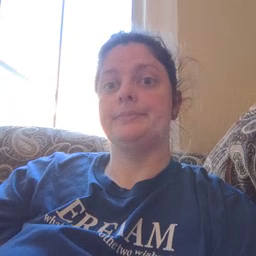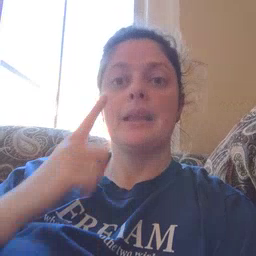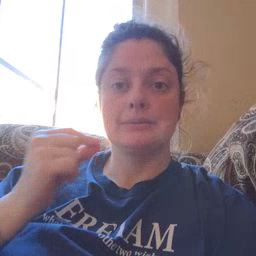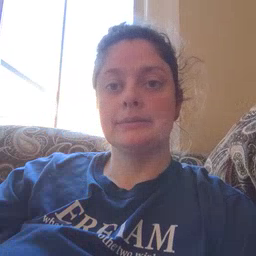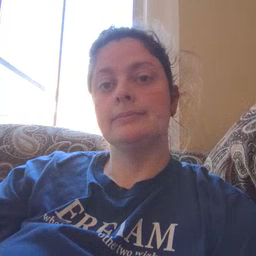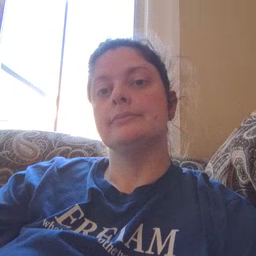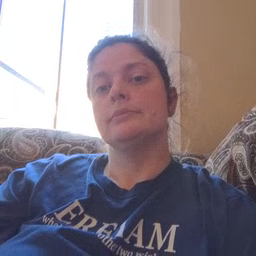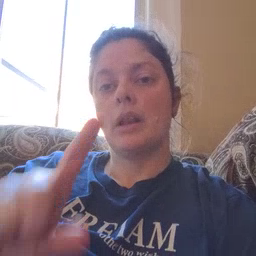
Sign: cat